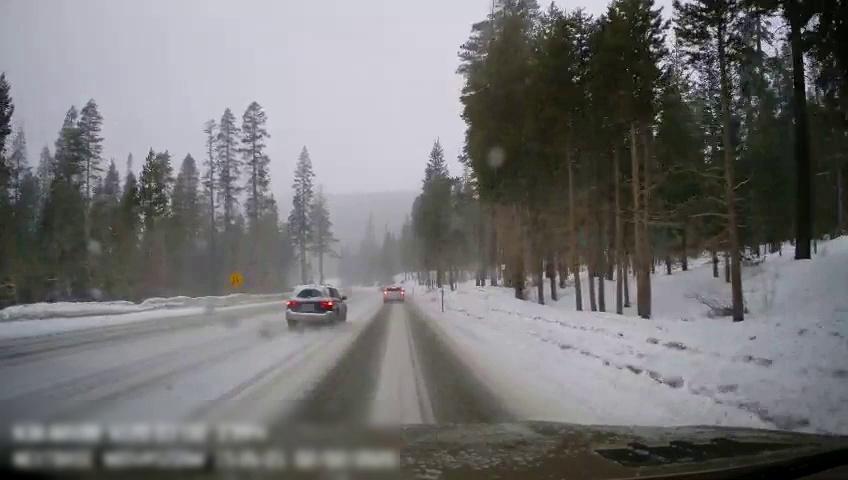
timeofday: Day
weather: Snowy
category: Drivable Space
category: Vehicles | SUV
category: Vehicles | SUV
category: Traffic | Signs